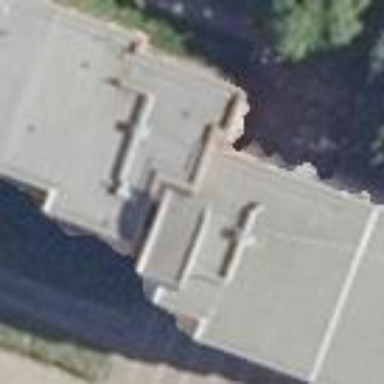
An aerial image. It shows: Apartment building with flat roof.